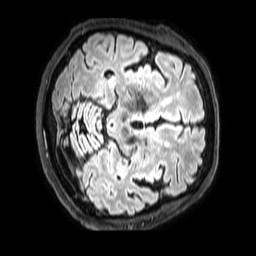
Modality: FLAIR
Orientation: axial
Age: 69
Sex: male
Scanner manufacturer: philips
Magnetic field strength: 3 T
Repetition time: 4.8 s
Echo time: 0.2795 s